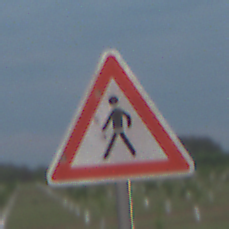
Verkehrszeichen: FussgaengerRechts
Umgebung: Outdoor, Nature
Tageszeit: SunriseSunset
Wetter: PartlyCloudy
Licht: Natural
Jahreszeit: NotSpecified
Kontrast: LowContrast